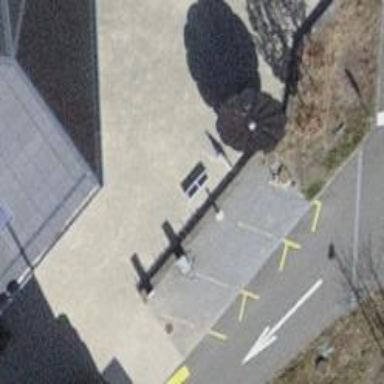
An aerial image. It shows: Charging station.